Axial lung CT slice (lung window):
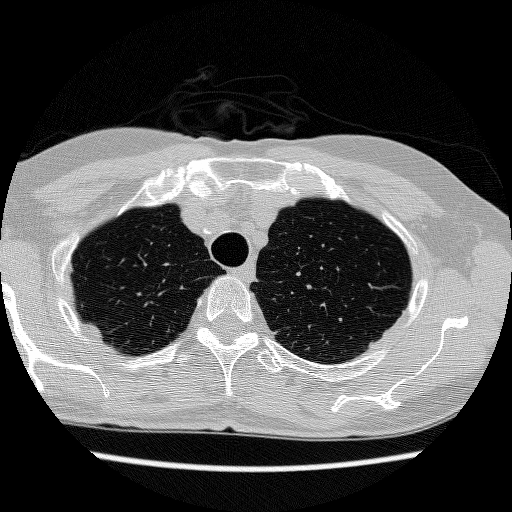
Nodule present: no